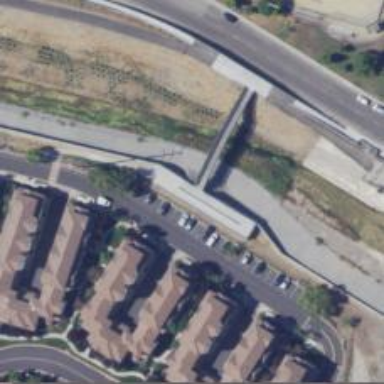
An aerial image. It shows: Footway on bridge.